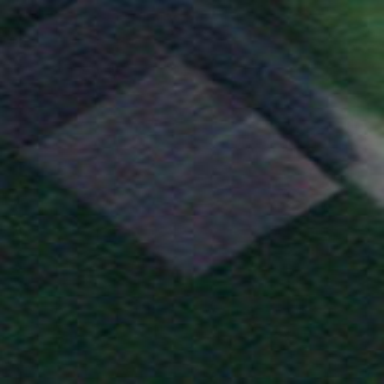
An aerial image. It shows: Rural barn.